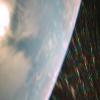
Label: sunburn